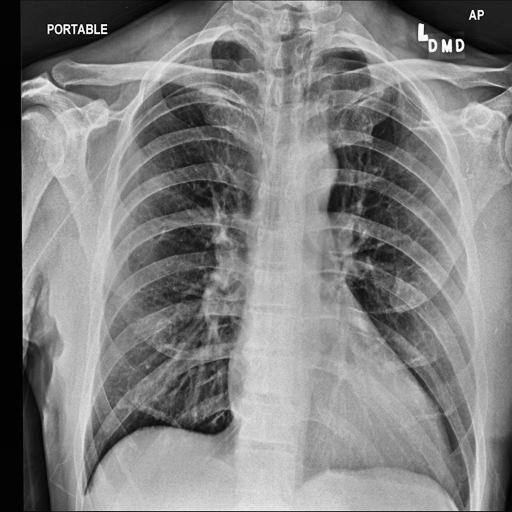
Finding: NORMAL